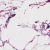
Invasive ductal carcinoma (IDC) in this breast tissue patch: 0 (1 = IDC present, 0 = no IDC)